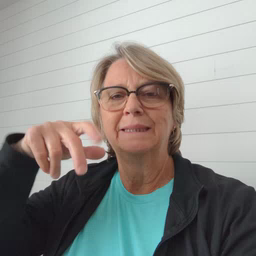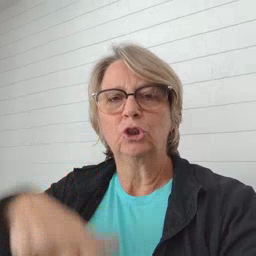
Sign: stairs